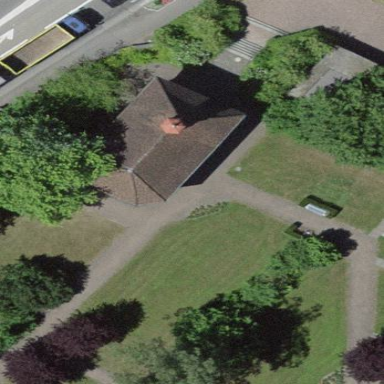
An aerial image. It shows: Chapel that serves as place of worship.